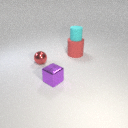
large red rubber cylinder below small cyan rubber cylinder